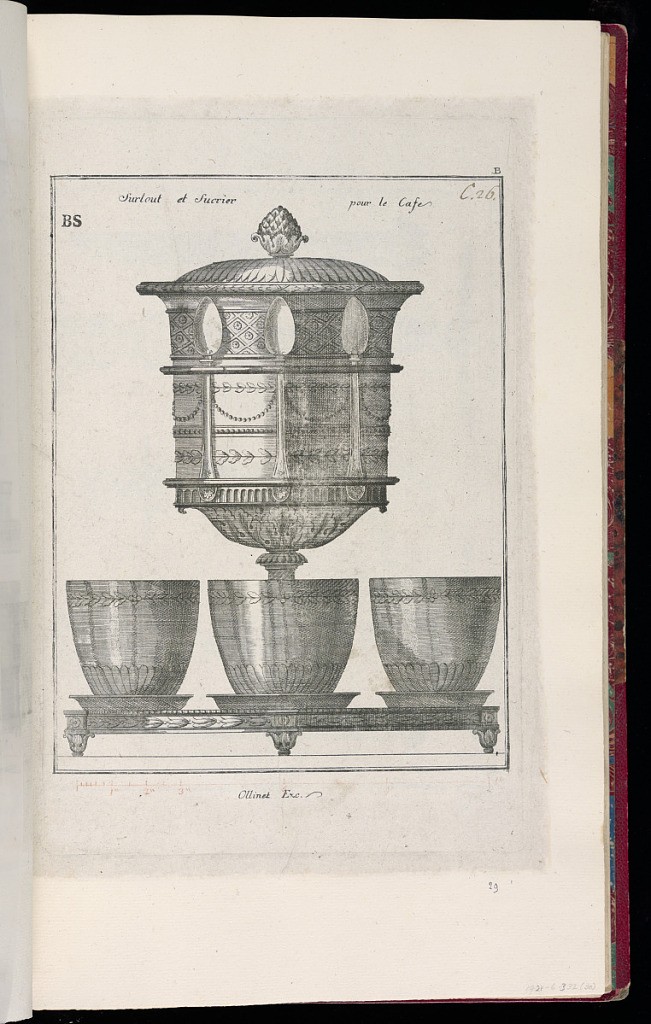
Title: Surtout et Sucrier pour le Café
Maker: Richard de Lalonde, French, active 1780–96
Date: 1796
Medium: Etching on off-white laid paper
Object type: Print
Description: Design for a centerpiece with an elevated sugar bowl with spoons attached at its side; three coffee cups are elevated on the platter. The sugar bowl is decorated with ornament motifs including a pinecone finial, gadrooning, bound leaf, lozenge with rosettes, garland, bead course, and acanthus leaf. The plate is lettered.